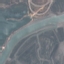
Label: River